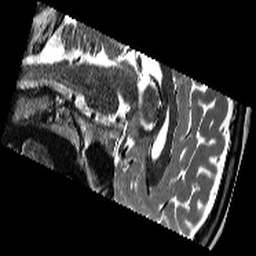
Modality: T2w
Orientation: sagittal